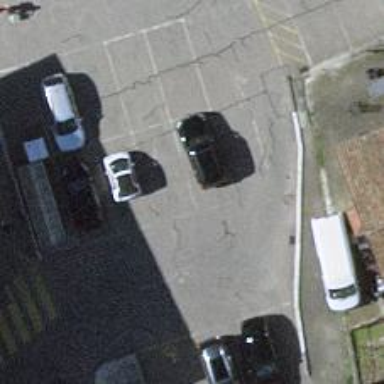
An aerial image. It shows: Parking aisle designated as service road.